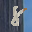
Label: 8